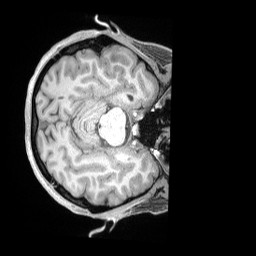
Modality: T1w
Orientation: axial
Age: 33
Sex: female
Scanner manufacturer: siemens
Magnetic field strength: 3 T
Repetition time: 2 s
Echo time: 0.00211 s